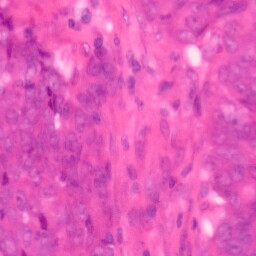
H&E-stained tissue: Colon